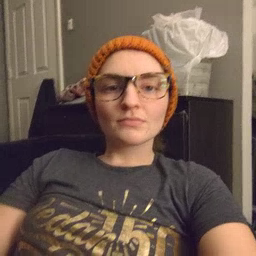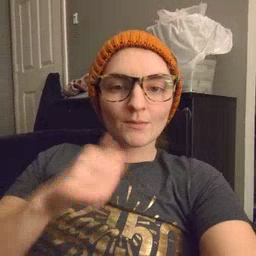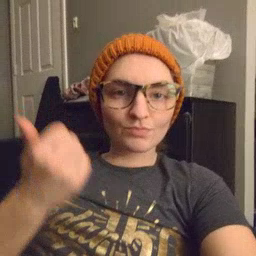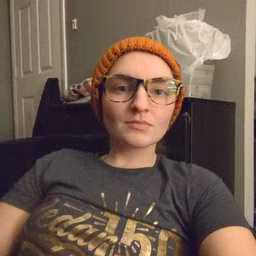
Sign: another